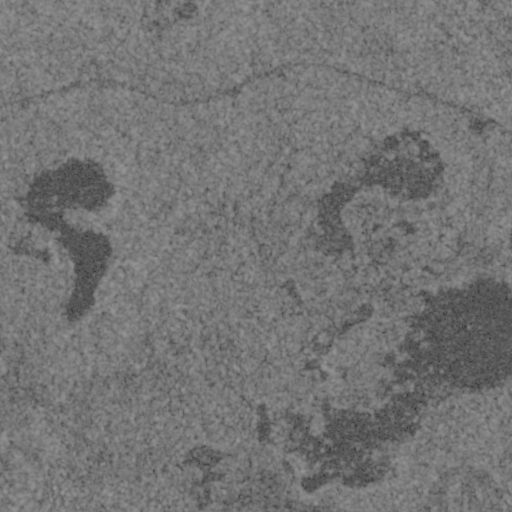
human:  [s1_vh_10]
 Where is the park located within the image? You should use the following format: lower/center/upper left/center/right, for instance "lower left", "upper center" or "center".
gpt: The park is located in the lower left of the image.
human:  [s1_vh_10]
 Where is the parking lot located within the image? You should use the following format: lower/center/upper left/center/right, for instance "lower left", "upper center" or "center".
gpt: The parking lot is located in the upper right of the image.
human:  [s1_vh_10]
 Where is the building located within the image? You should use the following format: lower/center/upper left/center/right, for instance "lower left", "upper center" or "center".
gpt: The building is located in the lower left of the image.
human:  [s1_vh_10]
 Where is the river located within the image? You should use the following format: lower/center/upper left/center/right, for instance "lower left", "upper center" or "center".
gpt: The river is located in the left of the image.
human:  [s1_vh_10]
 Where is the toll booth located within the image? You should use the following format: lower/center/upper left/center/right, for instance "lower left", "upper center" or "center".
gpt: The toll booth is located in the upper right of the image.
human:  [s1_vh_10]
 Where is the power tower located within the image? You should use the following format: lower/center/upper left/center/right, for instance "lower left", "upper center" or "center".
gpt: There is no power tower in the image.

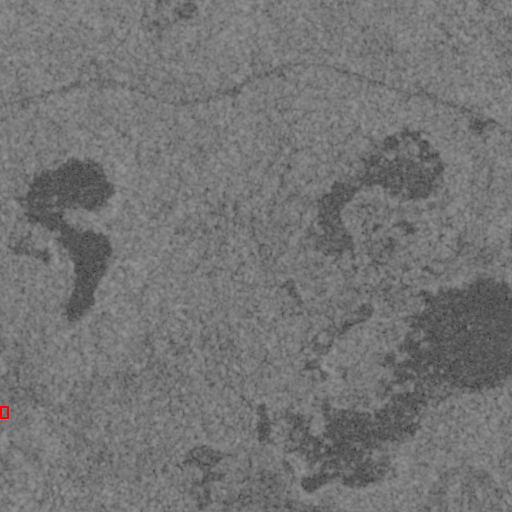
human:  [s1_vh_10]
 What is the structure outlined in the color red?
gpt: The structure outlined in red is a park.
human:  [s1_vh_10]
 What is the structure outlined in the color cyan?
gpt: There is no cyan outline.